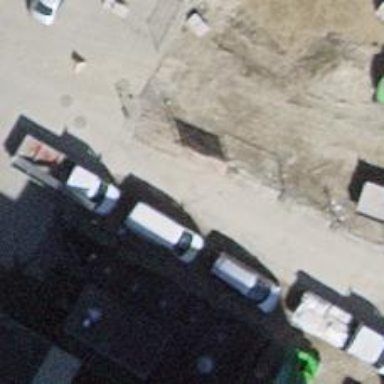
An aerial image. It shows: Bollard barrier.